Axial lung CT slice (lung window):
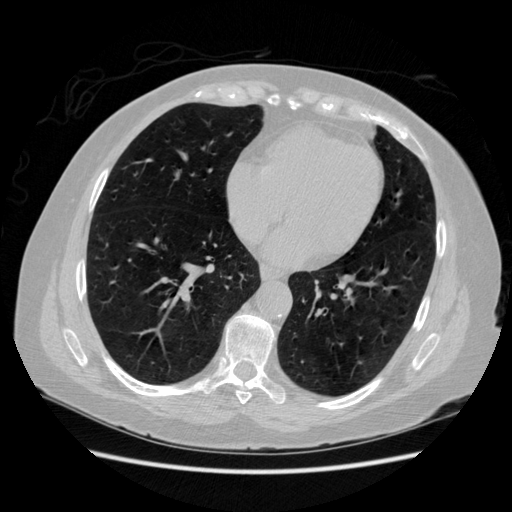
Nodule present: no